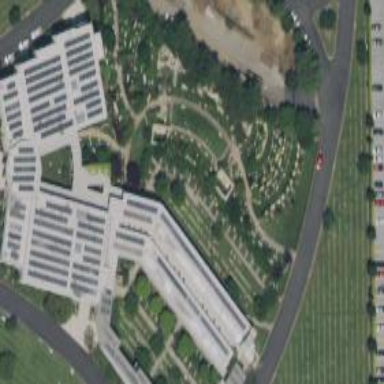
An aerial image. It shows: Historic memorial.